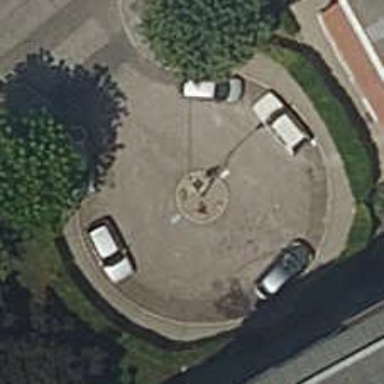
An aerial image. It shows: Turning circle on the road.